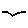
Label: bird